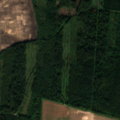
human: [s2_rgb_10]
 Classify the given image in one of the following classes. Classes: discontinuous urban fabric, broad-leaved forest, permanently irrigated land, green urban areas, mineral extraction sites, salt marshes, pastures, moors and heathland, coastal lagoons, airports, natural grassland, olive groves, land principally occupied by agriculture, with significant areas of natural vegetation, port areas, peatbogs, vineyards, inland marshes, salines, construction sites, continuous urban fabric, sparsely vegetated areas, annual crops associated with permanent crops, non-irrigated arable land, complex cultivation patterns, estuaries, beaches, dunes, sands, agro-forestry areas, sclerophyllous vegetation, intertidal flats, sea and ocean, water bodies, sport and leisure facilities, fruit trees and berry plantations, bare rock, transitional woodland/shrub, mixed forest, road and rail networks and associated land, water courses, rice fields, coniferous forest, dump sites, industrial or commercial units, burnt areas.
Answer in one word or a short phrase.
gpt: non-irrigated arable land, mixed forest, transitional woodland/shrub